Question: '''
<?php
error_reporting(0);
include("../../php/open.php");// db-connection
print_r($_REQUEST);
if(isset($_REQUEST['form1']))
{
if(!empty($_POST['description'])){
$id=$_REQUEST['id'];
$field_name = $_REQUEST['field_name'];
$paragraph1=$_REQUEST['description'];
$text = $paragraph1;
$query ="UPDATE website_data SET field_value = '$text', field_name= '$field_name' WHERE id = '$id';";
$result=mysql_query($query);
if($result==true){
$url="index.php?page=content_edit";
die('<script type="text/javascript">window.location.href="' . $url . '";</script>');
}
}
else{
echo "<script>alert('page body can not be empty')</script>";
}
}
?>
'''
and shows the output....

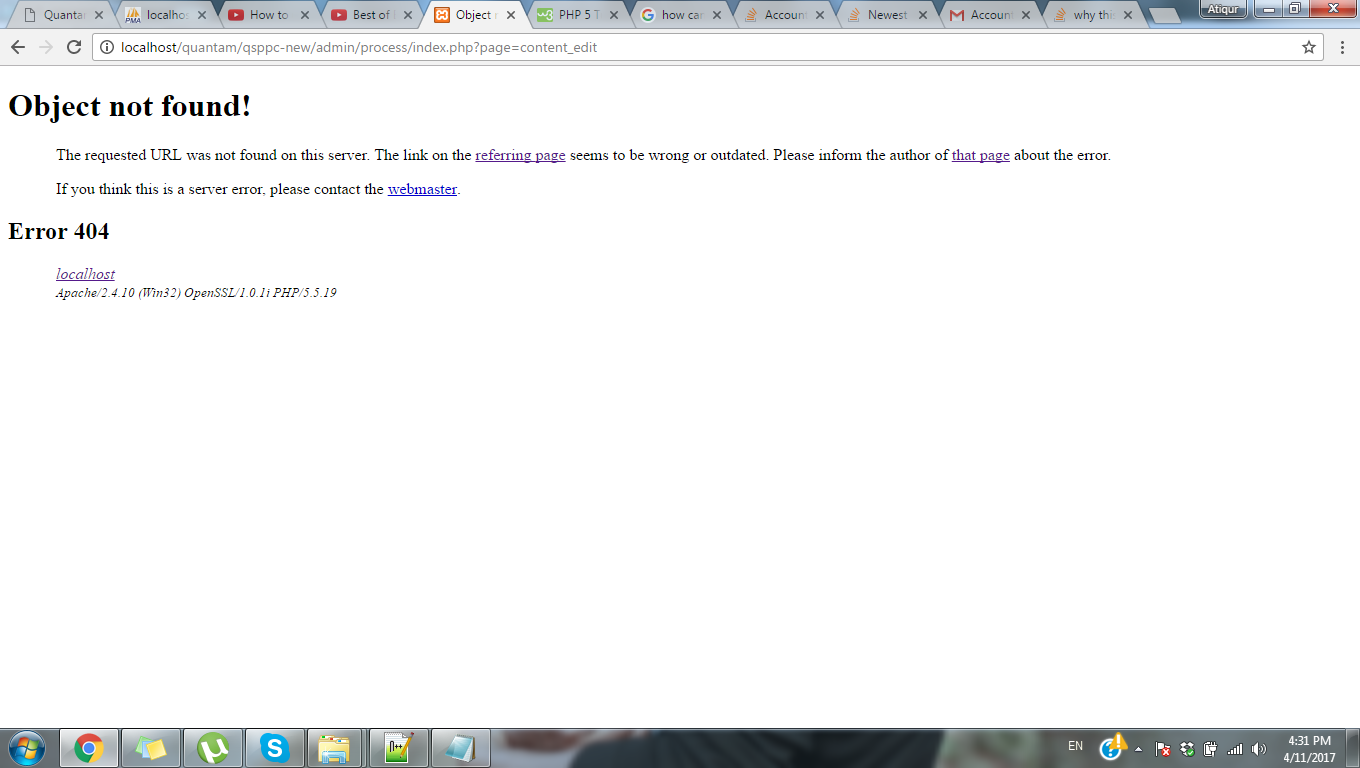
Answer: please use this:
'''
if($result==true){
echo "<script type='text/javascript'>window.location.href='index.php?page=content_edit'
</script>";
}
'''